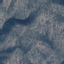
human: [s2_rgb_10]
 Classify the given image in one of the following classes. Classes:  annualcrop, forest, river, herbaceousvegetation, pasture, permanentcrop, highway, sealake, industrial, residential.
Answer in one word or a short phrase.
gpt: HerbaceousVegetation